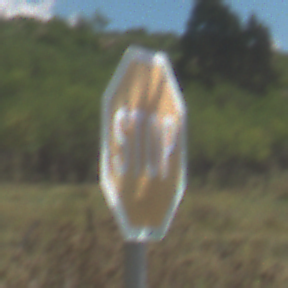
Verkehrszeichen: Stop
Umgebung: Outdoor, Nature
Tageszeit: Midday
Wetter: PartlyCloudy
Licht: Natural
Jahreszeit: Autumn
Kontrast: HighContrast